Question: I have values in two rows and I need to compare the cells in each column except the ones where is one of the two cells (or both of them) blank and get a result of how many values in row 4 is greater than the ones in row 5.
It looks like this
The result in this case should be 3.
Is there any way how to do it only with one formula?
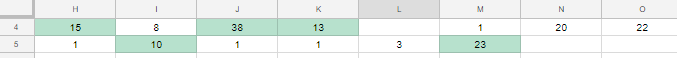
Answer: '=ArrayFormula(SUM((4:4>5:5)*(4:4<>"")*(5:5<>"")))'
- '(A) * (B) * (C)'- '(A) + (B) + (C)'